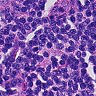
Metastatic tissue present: no